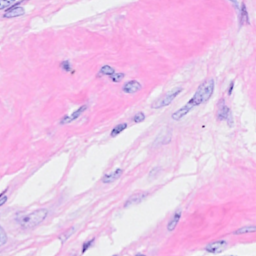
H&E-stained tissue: Breast